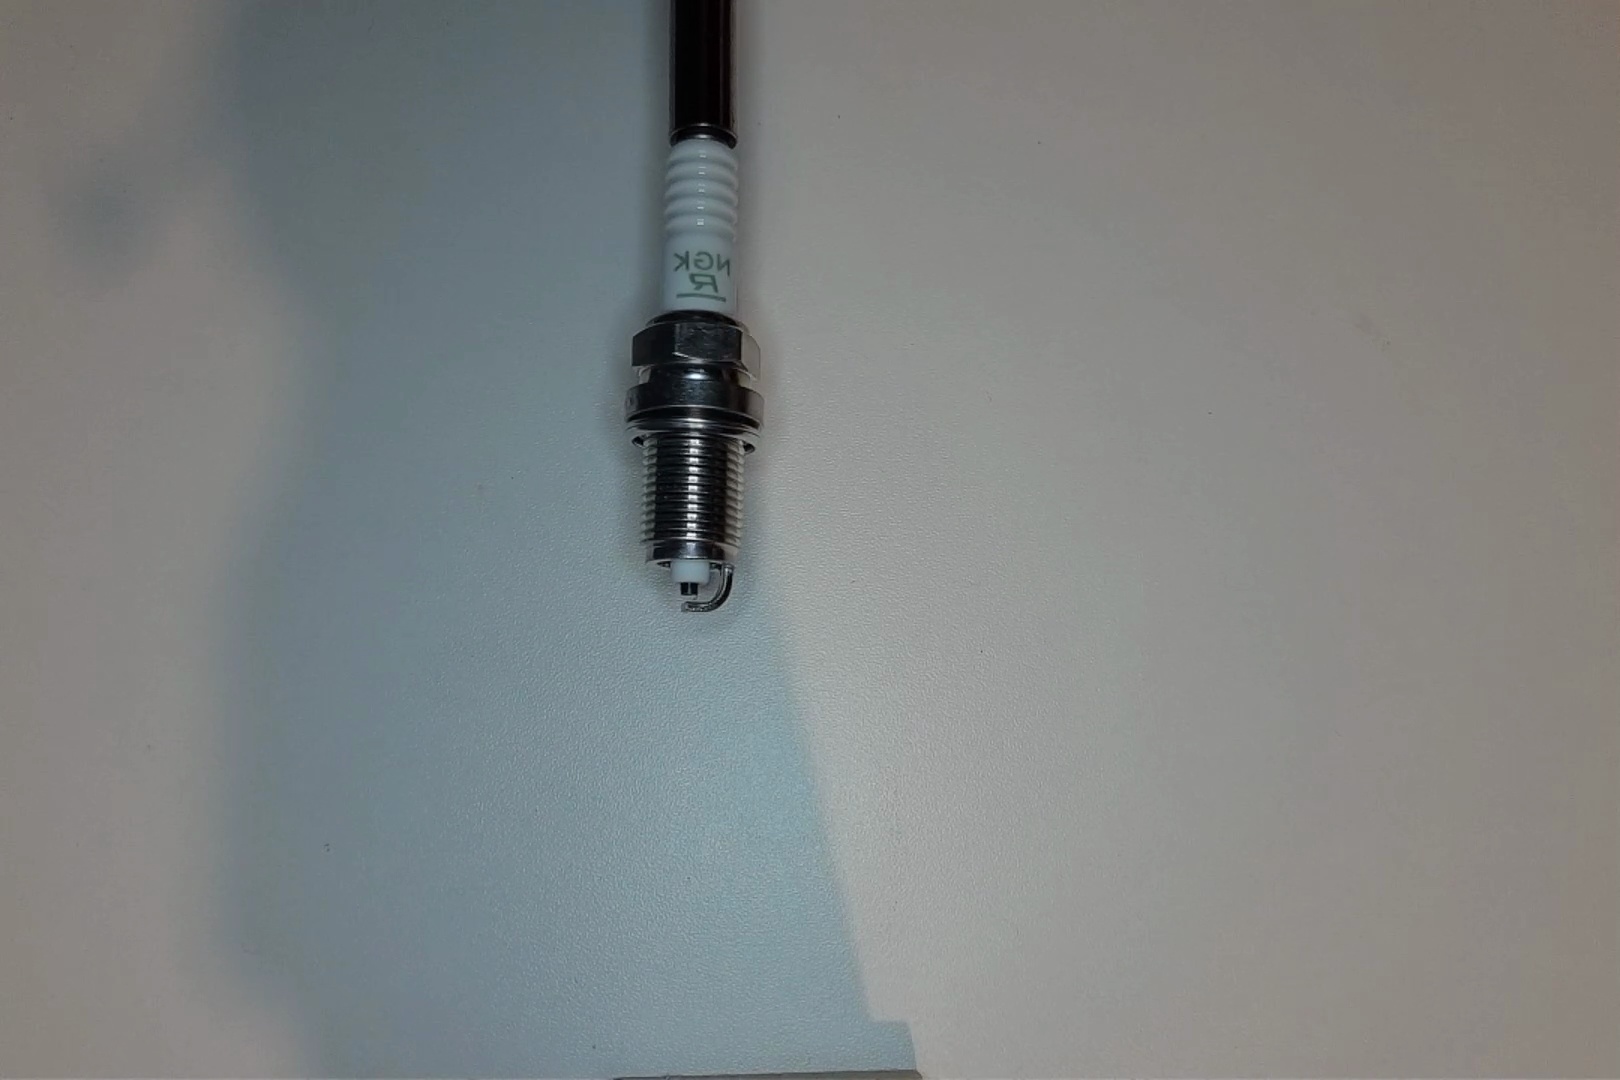
Label: normal